Question:
I'm making a file transfer application between (client-server) and have the tools I need but I'm a little confused about how to send the files. This is what I have:
- - - -
They all works fine, but I just need a way to write a code to put the items I want to send in a queue. I also need a pointer that points to the current file which my application is sending. After the first file is sent successfully the pointer should go to the next file in the list and start the send method.
How do i do that?
Please if you have a good idea of how could this done either in c# or pseudo code or anything that would help me I would be thankful.
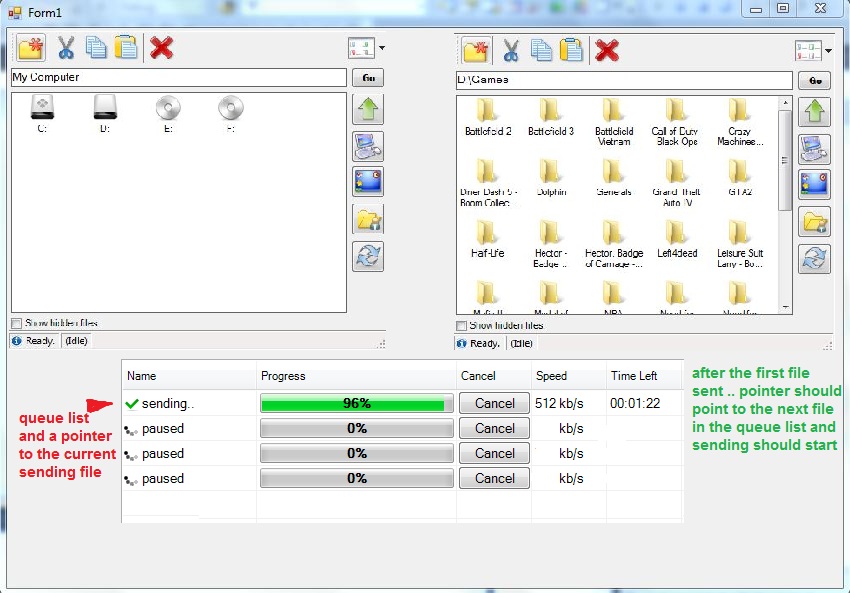
Answer: you can do it this way .. when you add the items to your list .. set each item tag to false .. that means you didn't send it yet
'''
item.Tag = false;
'''
then when you start sending the items .. it will check each item's tag if false(not sent yet) you will send it and set its tag to True (item sent) and so on
'''
void startTransferFiles()
{
foreach (ListViewItem item in listView1.Items)
{
if ((bool)item.Tag == false)
{
Send(item.ToolTipText);
item.Tag = true;
}
}
}
'''